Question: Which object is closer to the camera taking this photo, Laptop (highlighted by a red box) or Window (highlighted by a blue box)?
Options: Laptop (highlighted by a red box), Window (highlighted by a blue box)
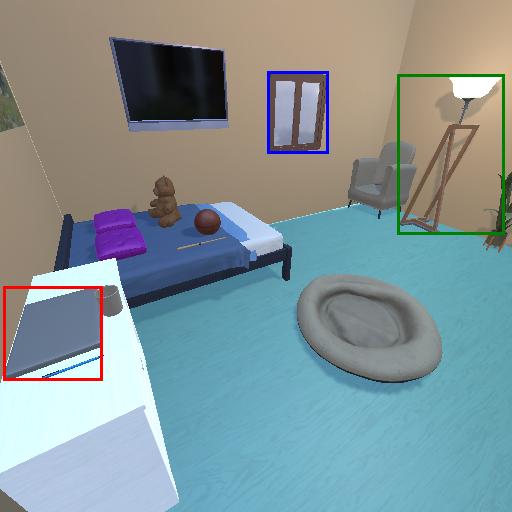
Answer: Laptop (highlighted by a red box)